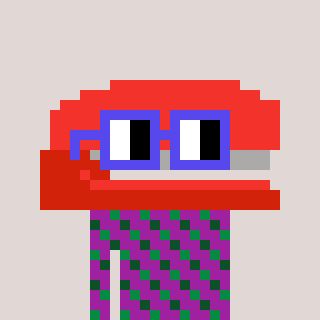
a pixel art character with square blue glasses, a stapler-shaped head and a magenta-colored body on a warm background